Question: I am having trouble understanding how to populate my table with all the dates. returns only the day 9-1-2012 not 8-31-2012. I have tried a few things like using my days and slots in numberofrowssection. I am thinking it has something to do with .count but am not seeing where. But I have not figured it out yet. It still is only posting 9/1 dictionary. How do I display all the array of dictionaries in tableviewcell, I hope I am making sense, picture attached.
My code:
'''
NSDictionary *json = [NSJSONSerialization JSONObjectWithData:responseData options:NSJSONReadingMutableContainers error:&error];
NSDictionary* myslots =[json objectForKey:@"slots"];
NSLog(@"allslots: %@", myslots);
for (NSString *slotKey in myslots.allKeys) {
NSDictionary *slot = [myslots valueForKey:slotKey];
UPDATED:
self.timesArray = [[NSMutableOrderedSet alloc] init];
for (NSDictionary *myDays in slot){
if ([[myDays objectForKey:@"isReservable"] isEqualToNumber:[NSNumber numberWithInt:1]])
[self.timesArray addObject:[myDays objectForKey:@"begin"]];
//NSLog(@"This is the times count: %@", timesArray.count);
}
NSLog(@"These are the times avail: %@", self.timesArray);
[self.tableView reloadData];
}
}
'''
Here is what that looks like:
'''
2012-08-31 16:34:57.074 GBSB[780:15b03] These are the times avail: {(
"2012-08-31 09:00:00 America/Los_Angeles",
"2012-08-31 13:00:00 America/Los_Angeles",
"2012-08-31 14:00:00 America/Los_Angeles",
"2012-08-31 15:00:00 America/Los_Angeles",
"2012-08-31 16:00:00 America/Los_Angeles"
)}
2012-08-31 16:34:57.074 GBSB[780:15b03] These are the times avail: {(
"2012-09-01 09:00:00 America/Los_Angeles",
"2012-09-01 10:00:00 America/Los_Angeles",
"2012-09-01 11:00:00 America/Los_Angeles",
"2012-09-01 12:00:00 America/Los_Angeles",
"2012-09-01 13:00:00 America/Los_Angeles",
"2012-09-01 14:00:00 America/Los_Angeles",
"2012-09-01 15:00:00 America/Los_Angeles",
"2012-09-01 16:00:00 America/Los_Angeles"
)}
'''
Here is what I have tried
in .h
'''
@property (nonatomic, retain) NSMutableOrderedSet *timesArray;
'''
.m
'''
- (NSInteger)tableView:(UITableView *)tableView numberOfRowsInSection:(NSInteger)section
{
//#warning Incomplete method implementation.
// Return the number of rows in the section.
return self.timesArray.count;
}
- (UITableViewCell *)tableView:(UITableView *)tableView cellForRowAtIndexPath:(NSIndexPath *)indexPath
{
static NSString *CellIdentifier = @"Cell";
UITableViewCell *cell = [tableView dequeueReusableCellWithIdentifier:CellIdentifier];
// Configure the cell...
//cell.textLabel.text = timesArray;
cell.textLabel.text = [self.timesArray objectAtIndex:indexPath.row];
return cell;
'''
Here is a pic

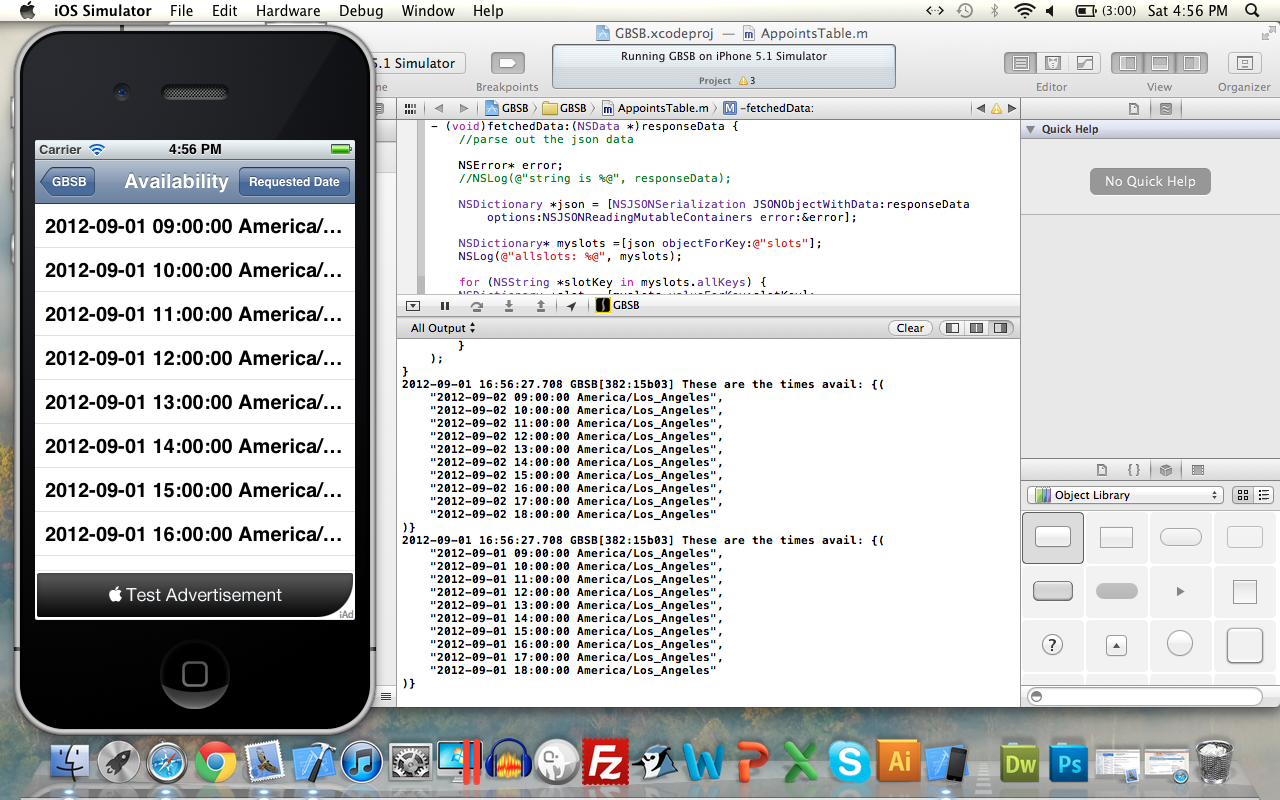
Answer: I think you are close, because your array has all of the values, just not at the same time. Try moving self.timesArray = [[NSMutableOrderedSet alloc] init]; up before the for loop so that it is only initialized once. Also, move the final NSLog and tableView reloadData down
like this:
'''
NSDictionary *json = [NSJSONSerialization JSONObjectWithData:responseData options:NSJSONReadingMutableContainers error:&error];
NSDictionary* myslots =[json objectForKey:@"slots"];
self.timesArray = [[NSMutableOrderedSet alloc] init];
NSLog(@"allslots: %@", myslots);
for (NSString *slotKey in myslots.allKeys) {
NSDictionary *slot = [myslots valueForKey:slotKey];
UPDATED:
for (NSDictionary *myDays in slot){
if ([[myDays objectForKey:@"isReservable"] isEqualToNumber:[NSNumber numberWithInt:1]])
[self.timesArray addObject:[myDays objectForKey:@"begin"]];
//NSLog(@"This is the times count: %@", timesArray.count);
}
}
NSLog(@"These are the times avail: %@", self.timesArray);
[self.tableView reloadData];
}
'''